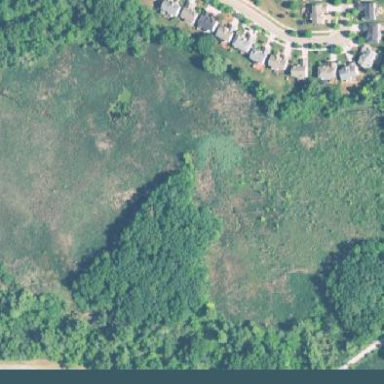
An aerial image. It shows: Marshy wetland area.